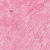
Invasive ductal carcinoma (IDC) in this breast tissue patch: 0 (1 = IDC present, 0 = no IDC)